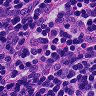
Metastatic tissue present: no